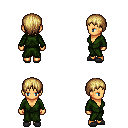
a pixel art fantasy rpg character, female body template, human, tanned skin, green robe, red pants, blonde plain hairstyle, gray slippers, four views (front, back, left, right), 2x2 character sprite sheet, small pixel art, hard edges, no anti-aliasing